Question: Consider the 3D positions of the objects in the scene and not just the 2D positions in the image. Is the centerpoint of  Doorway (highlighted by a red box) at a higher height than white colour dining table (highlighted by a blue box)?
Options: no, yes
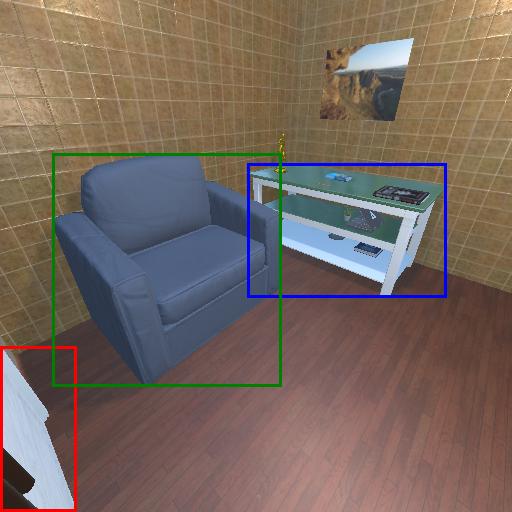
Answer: no